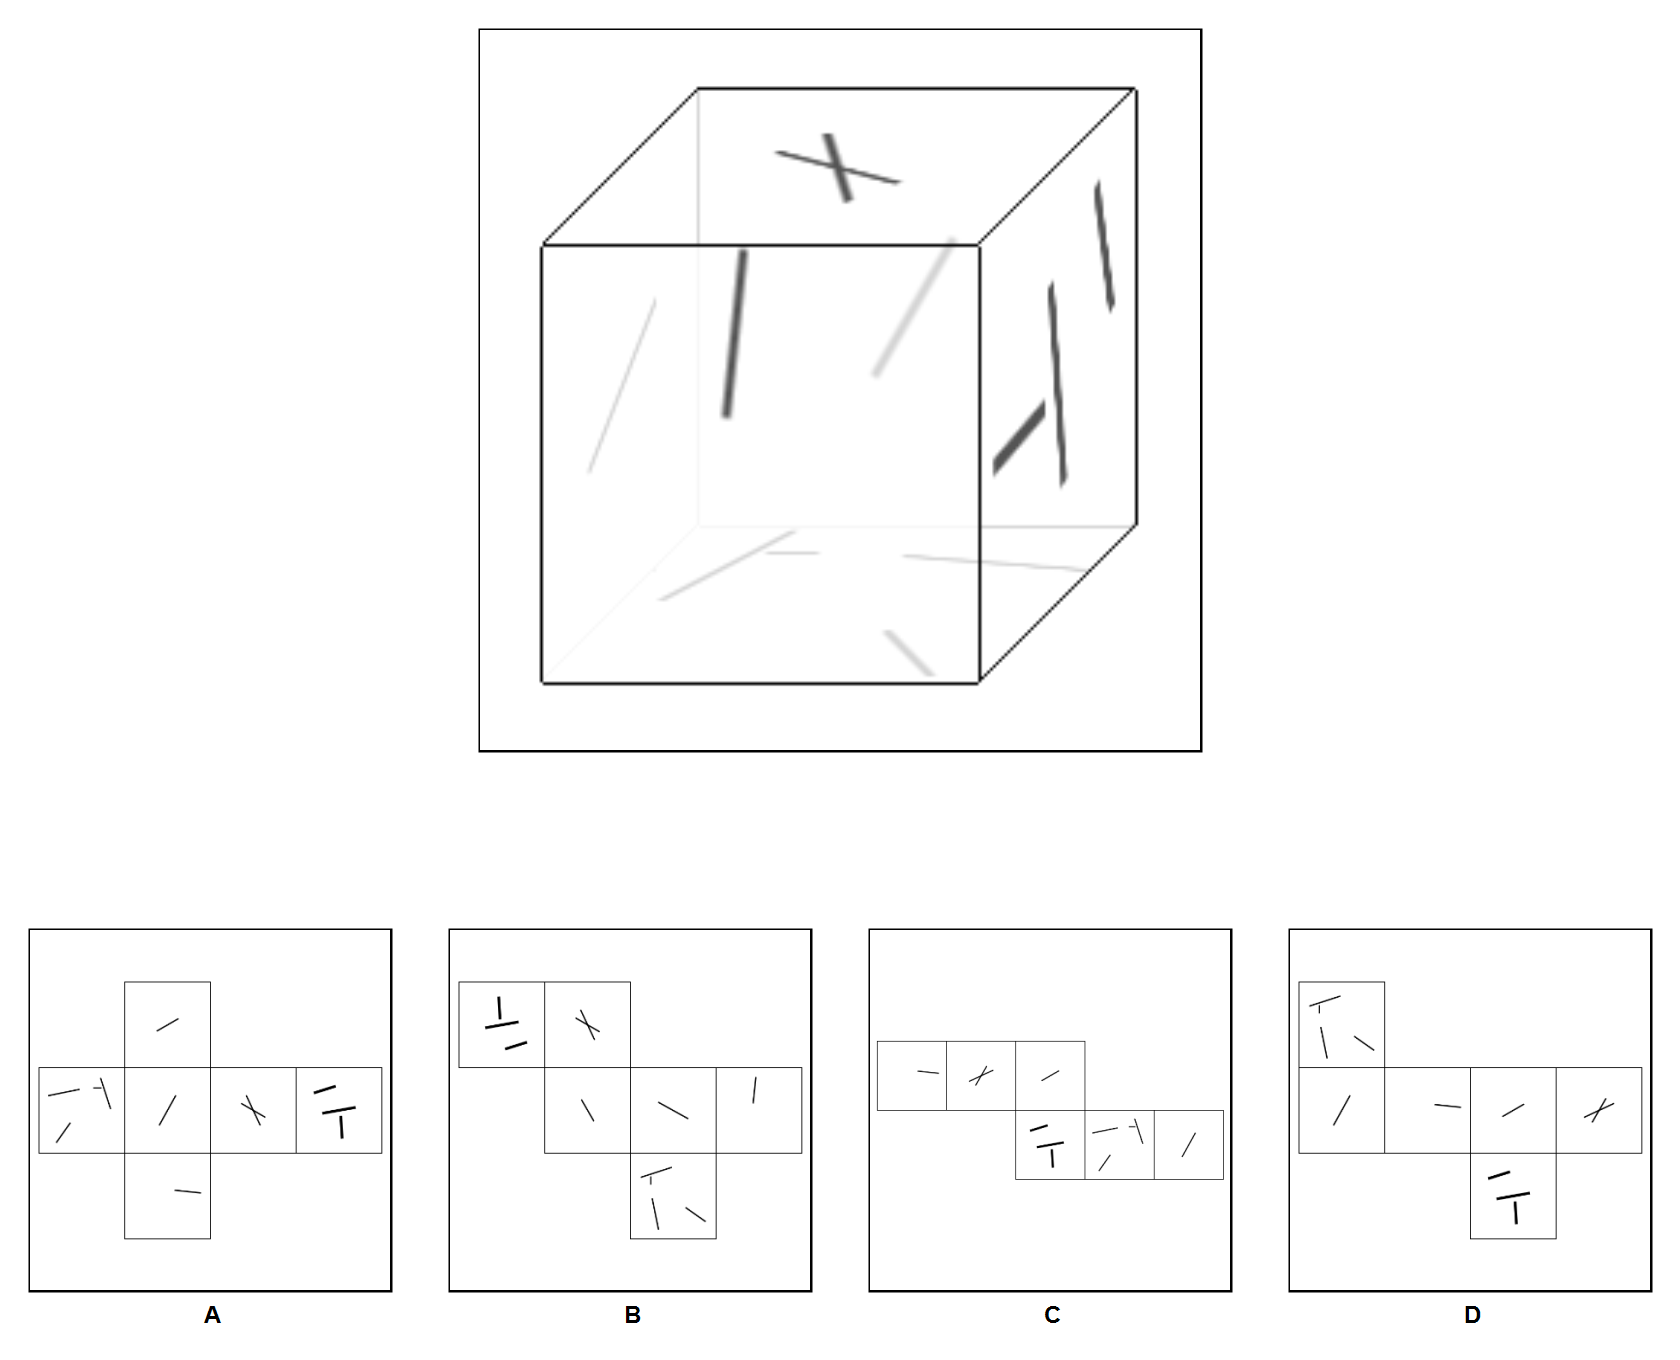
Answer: D